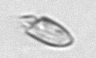
Label: Katodinium_or_Torodinium